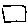
Label: square